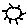
Label: sun